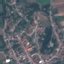
Label: Residential